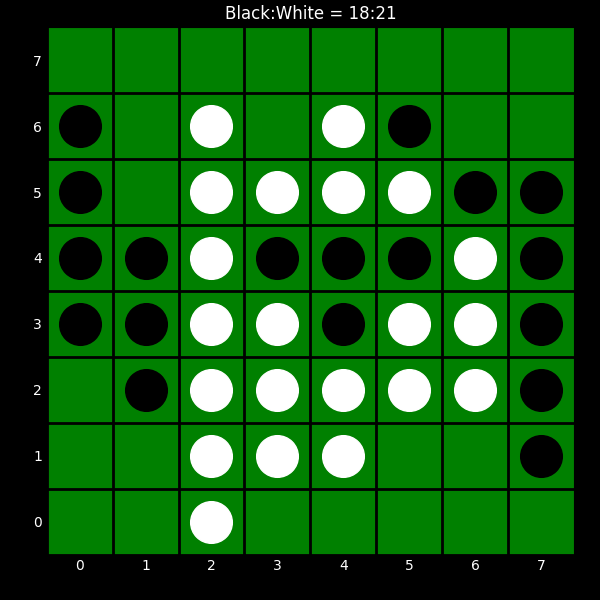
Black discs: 18
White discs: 21